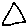
Label: triangle